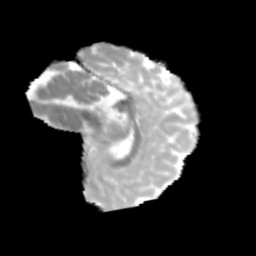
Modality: MD
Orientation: sagittal
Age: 13
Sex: male
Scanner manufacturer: siemens
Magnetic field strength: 3 T
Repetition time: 3.8 s
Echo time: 0.07 s